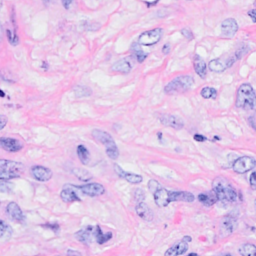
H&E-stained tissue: Breast